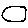
Label: moon